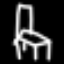
Label: chair